Interaction volume radius: 5 \u00c5
Interaction volume height: 10 \u00c5
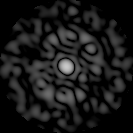
Disorder parameter: 0.7576